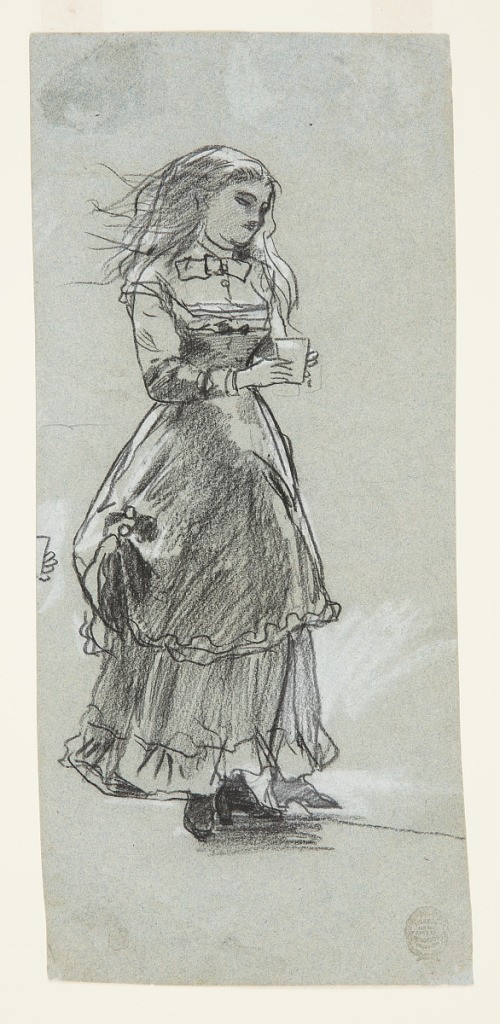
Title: Girl Holding a Drinking Glass
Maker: Winslow Homer, American, 1836–1910
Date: ca. 1869
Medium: Black and white chalk on gray-green paper
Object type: Drawing
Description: Vertical view of a young girl, with long flowing hair, holding a drinking glass.